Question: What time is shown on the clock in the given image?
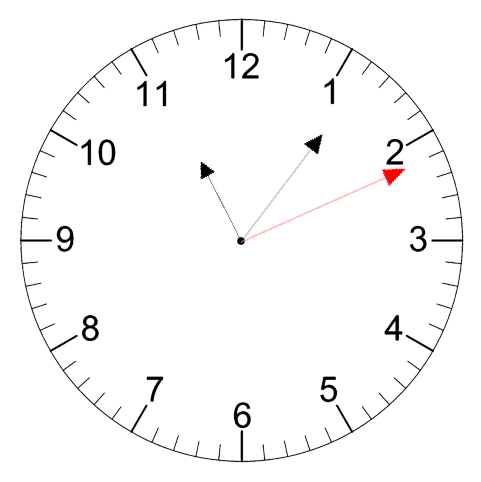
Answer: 11:06:11